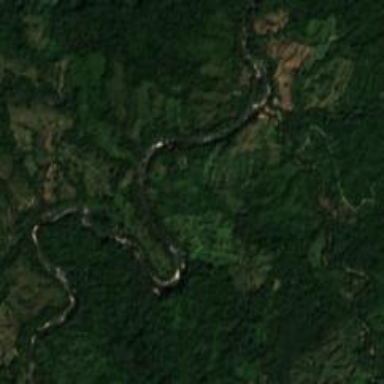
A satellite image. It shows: River flowing through natural landscape.